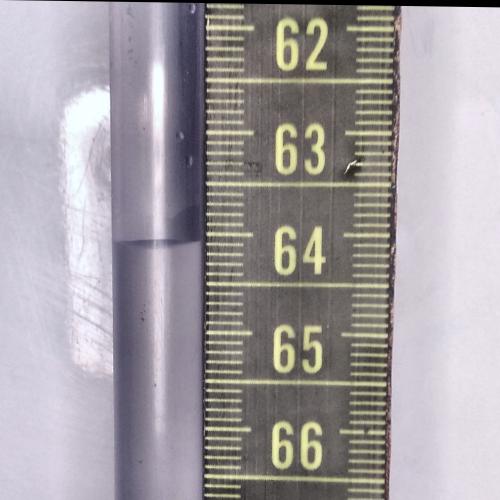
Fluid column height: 64.1 cm